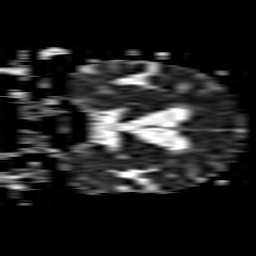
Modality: ADC
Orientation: coronal
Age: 64
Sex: male
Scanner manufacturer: philips
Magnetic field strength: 1.5 T
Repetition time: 3.516 s
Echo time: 0.07117 s